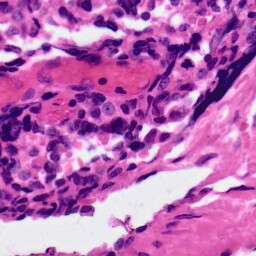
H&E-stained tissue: Ovarian